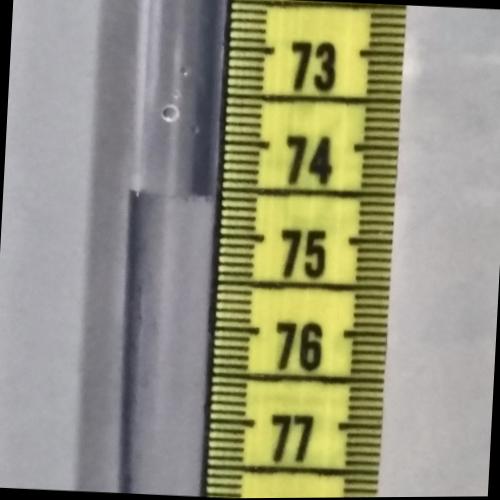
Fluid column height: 74.6 cm